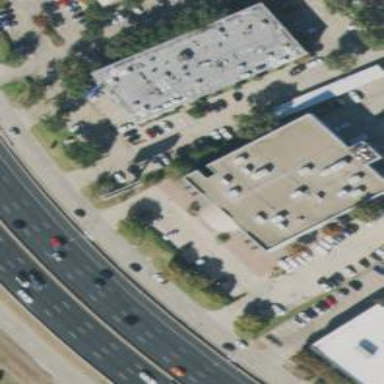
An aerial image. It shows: Commercial building.